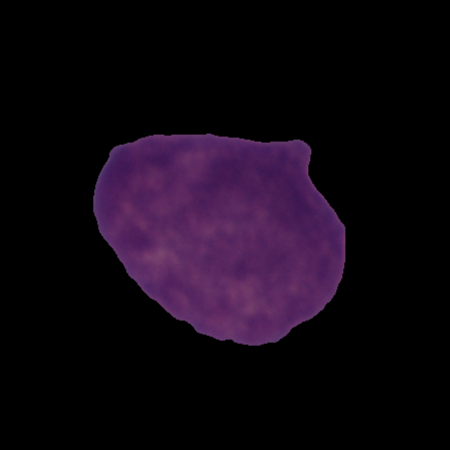
Label: cancer